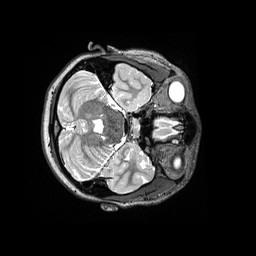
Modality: T2w
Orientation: axial
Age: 17
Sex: female
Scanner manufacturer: siemens
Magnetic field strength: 3 T
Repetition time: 3.2 s
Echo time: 0.564 s